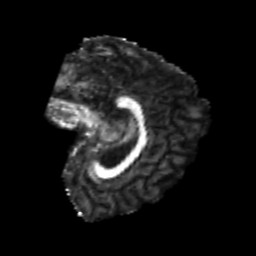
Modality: FA
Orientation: sagittal
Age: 24
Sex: female
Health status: healthy
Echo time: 0.074 s